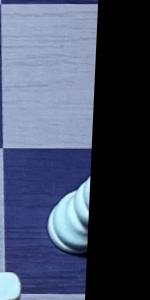
Label: Pawn_White